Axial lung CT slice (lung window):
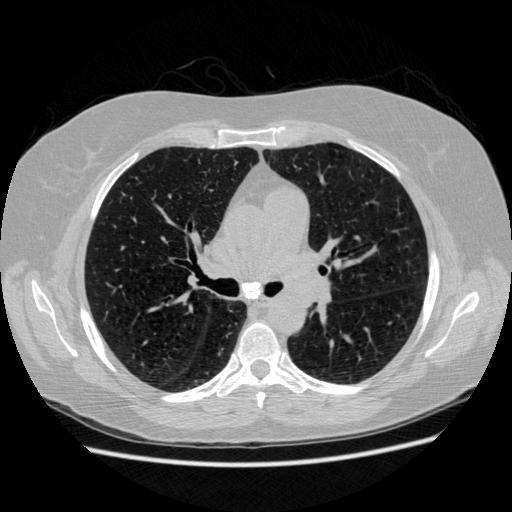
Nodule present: no